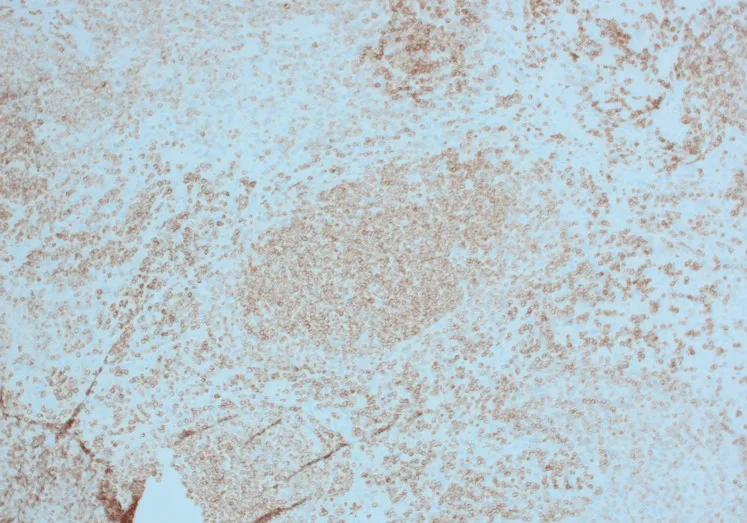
BCL-2 stain, mesenteric excisional lymph node biopsy.
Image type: pathology (immunostaining)